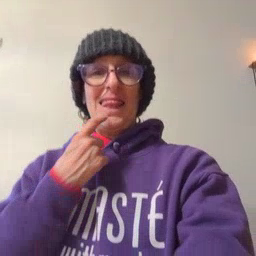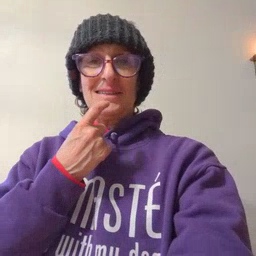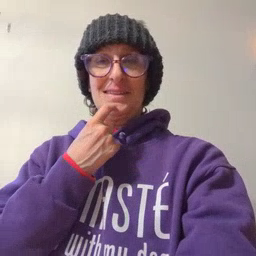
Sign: glasswindow